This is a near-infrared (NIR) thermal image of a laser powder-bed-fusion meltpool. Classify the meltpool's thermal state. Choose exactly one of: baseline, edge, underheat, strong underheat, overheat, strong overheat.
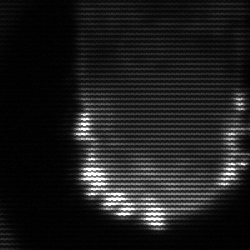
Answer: baseline